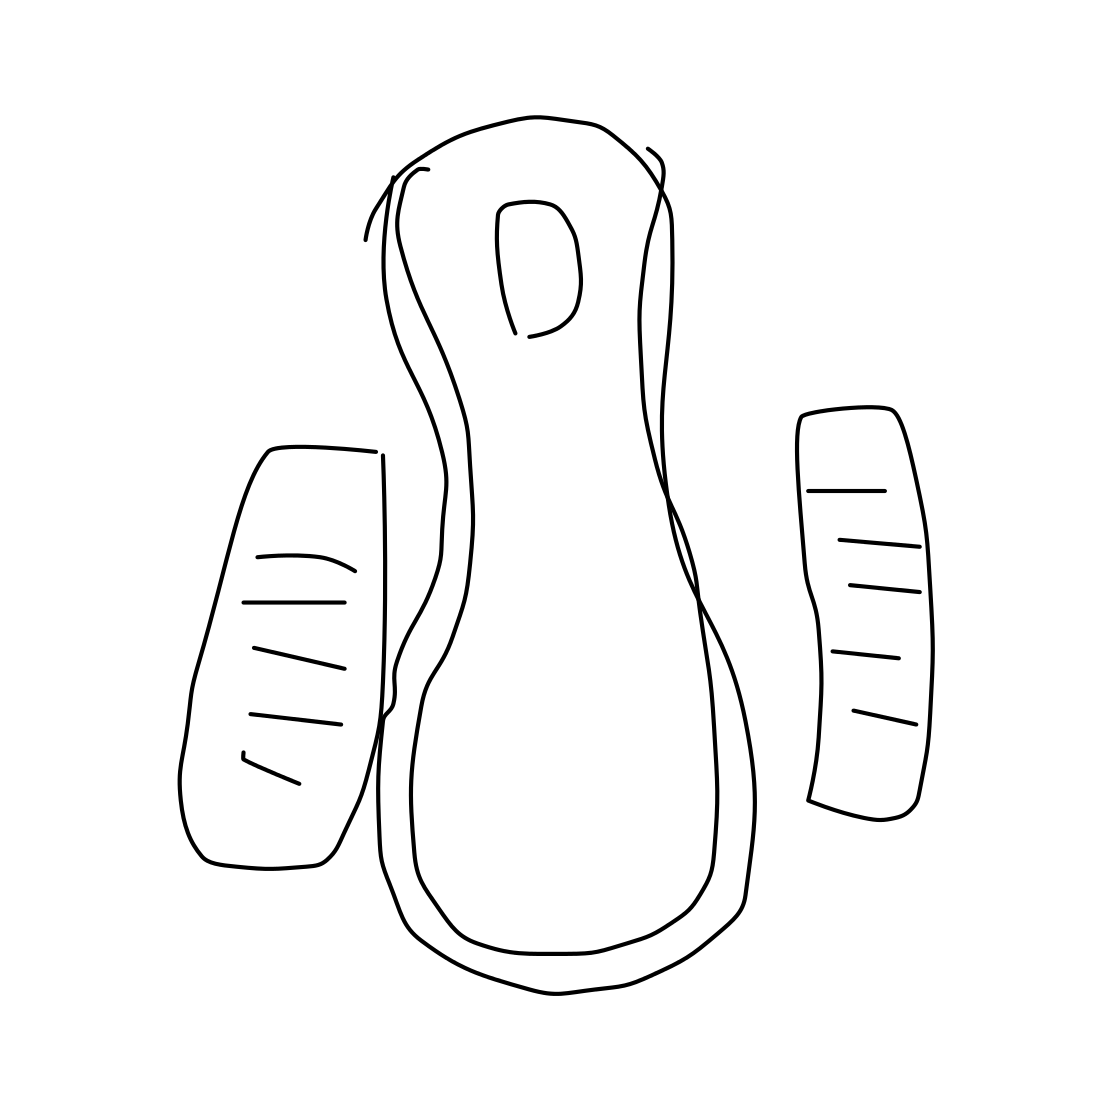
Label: toilet